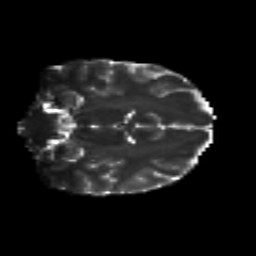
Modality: T2w
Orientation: coronal
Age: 20
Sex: female
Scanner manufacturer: siemens
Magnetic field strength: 3 T
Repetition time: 8.8 s
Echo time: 0.085 s